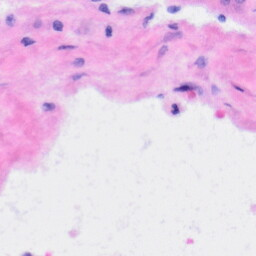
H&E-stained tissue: Liver